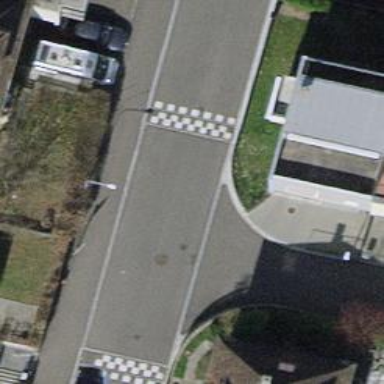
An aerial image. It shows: Traffic calming table.